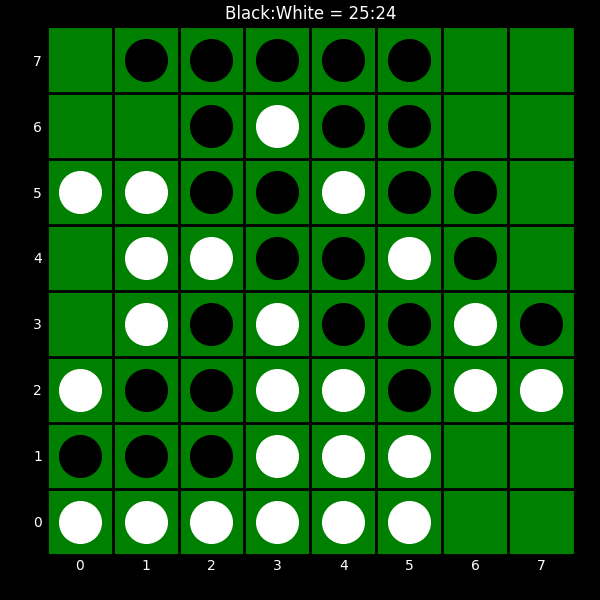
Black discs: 25
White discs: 24